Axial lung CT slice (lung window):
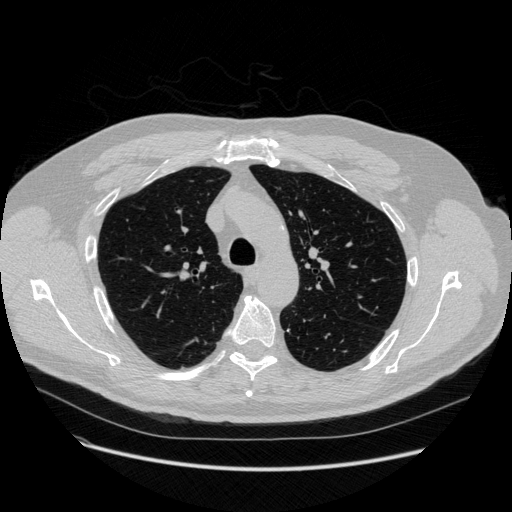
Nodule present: no